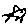
Label: fish